Question: I was trying to make an '->' arrow with ASCII art, but my JLabel is not cooperating. It gives it this look instead:

which makes it look like _> or something. How do I fix it?
SSCCE:
'''
import javax.swing.JFrame;
import javax.swing.JLabel;
import javax.swing.WindowConstants;
public class Test {
public static void main(String[] args) {
JFrame j = new JFrame("TEST");
j.add(new JLabel(" -> "));
j.setDefaultCloseOperation(WindowConstants.DISPOSE_ON_CLOSE);
j.pack();
j.setSize(j.getWidth() * 3, j.getHeight() * 3);
j.setLocationRelativeTo(null);
j.setVisible(true);
}
}
'''
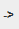
Answer: The placement of the '-' relative to the '>' depends on the font. You'll have to find another way to do this, or use a font where the placement is the way you'd like it to be.
Monospaced fonts to have '-' placed pleasantly next to '>' but it's no guarantee. For instance, right now on SO, '->' looks roughly as mis-aligned as -> does (to me).
A better answer, by <URL>.